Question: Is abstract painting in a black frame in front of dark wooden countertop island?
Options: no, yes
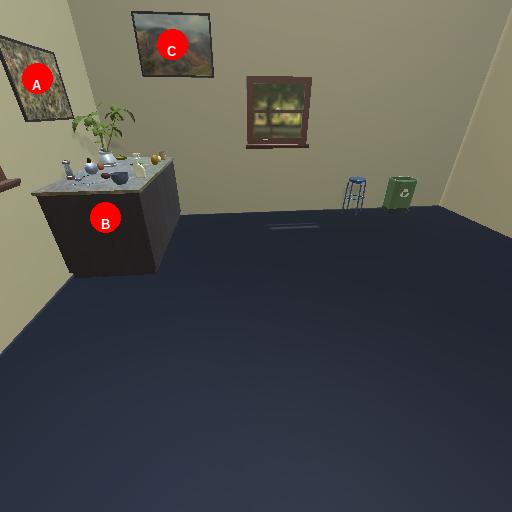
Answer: no